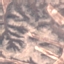
Label: HerbaceousVegetation